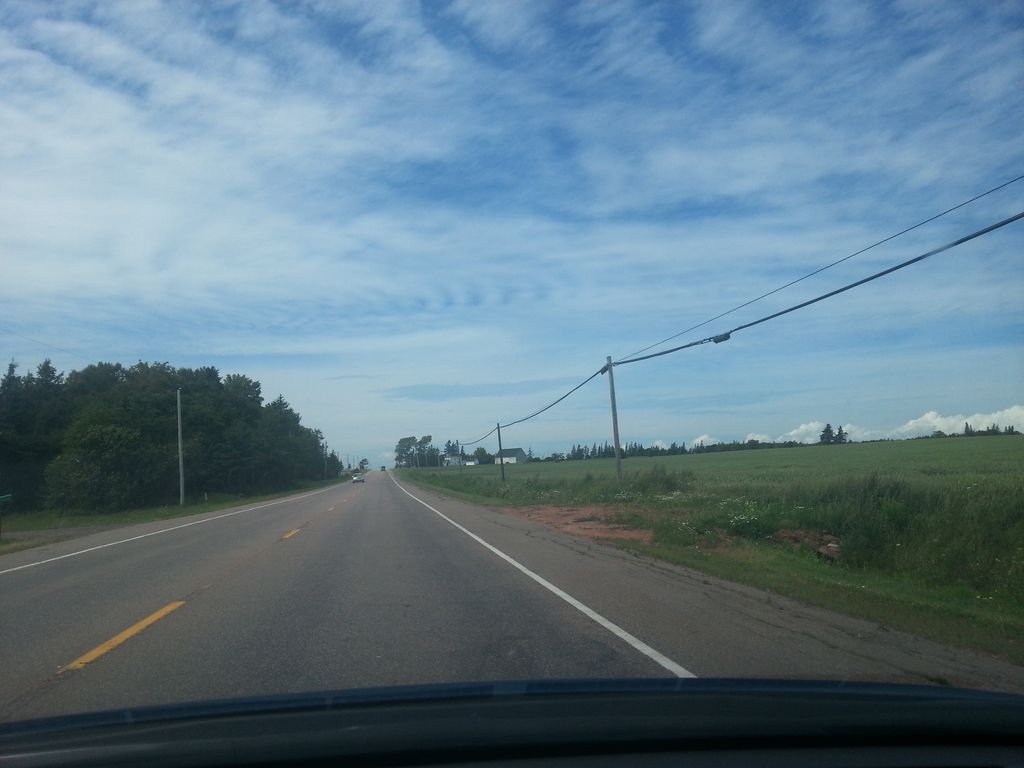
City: charlottetown